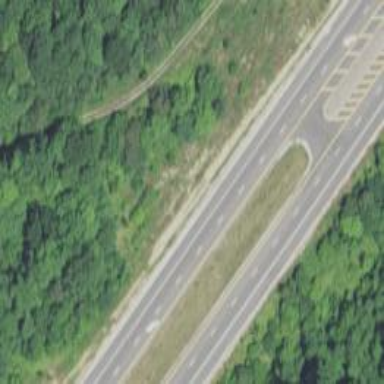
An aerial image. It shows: Asphalt road classified as primary highway with expressway characteristics.